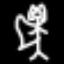
Label: angel